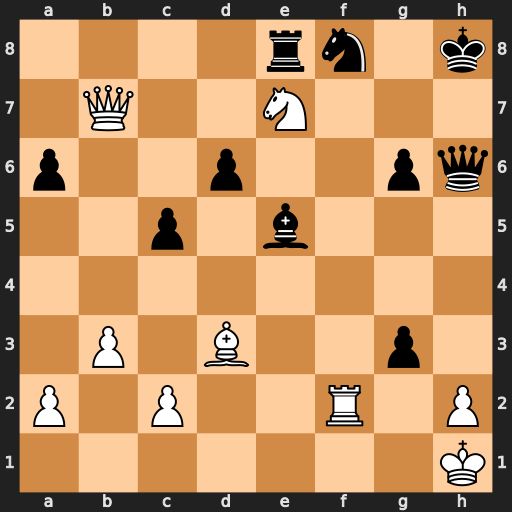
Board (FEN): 4rn1k/1Q2N3/p2p2pq/2p1b3/8/1P1B2p1/P1P2R1P/7K
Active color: w
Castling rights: -
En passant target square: -
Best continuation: Rxf8+ Rxf8 Nxg6+ Qxg6 Bxg6